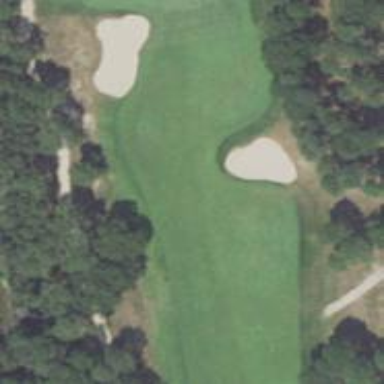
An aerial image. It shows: Golf hole.